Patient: sex M, age 67
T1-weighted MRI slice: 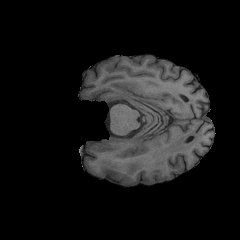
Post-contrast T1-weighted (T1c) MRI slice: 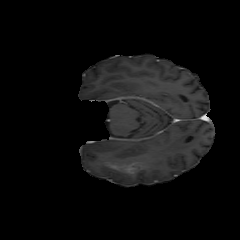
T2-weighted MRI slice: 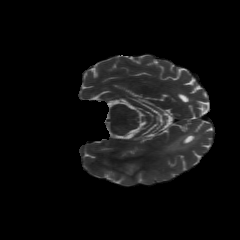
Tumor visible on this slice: yes
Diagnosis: Glioblastoma, IDH-wildtype
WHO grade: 4